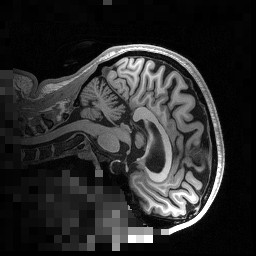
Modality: T1w
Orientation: sagittal
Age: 29
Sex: female
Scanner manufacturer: siemens
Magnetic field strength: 3 T
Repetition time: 2.53 s